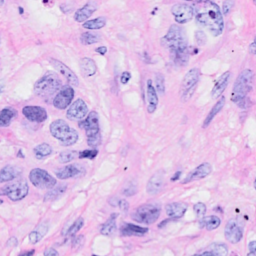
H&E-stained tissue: Breast